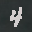
Label: 4